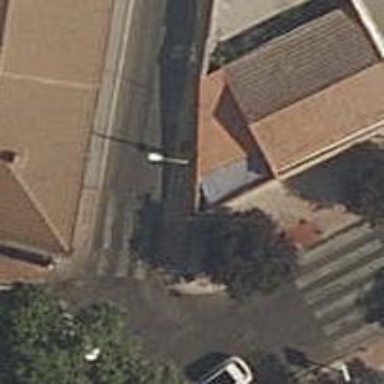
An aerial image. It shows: Marked crossing on the road.